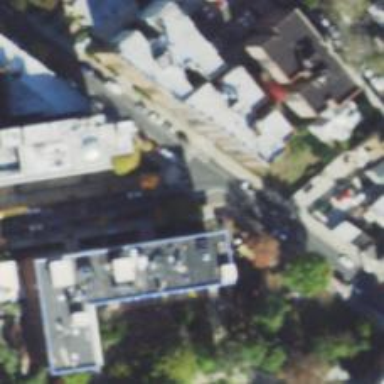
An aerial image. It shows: Residential road with separate sidewalk.